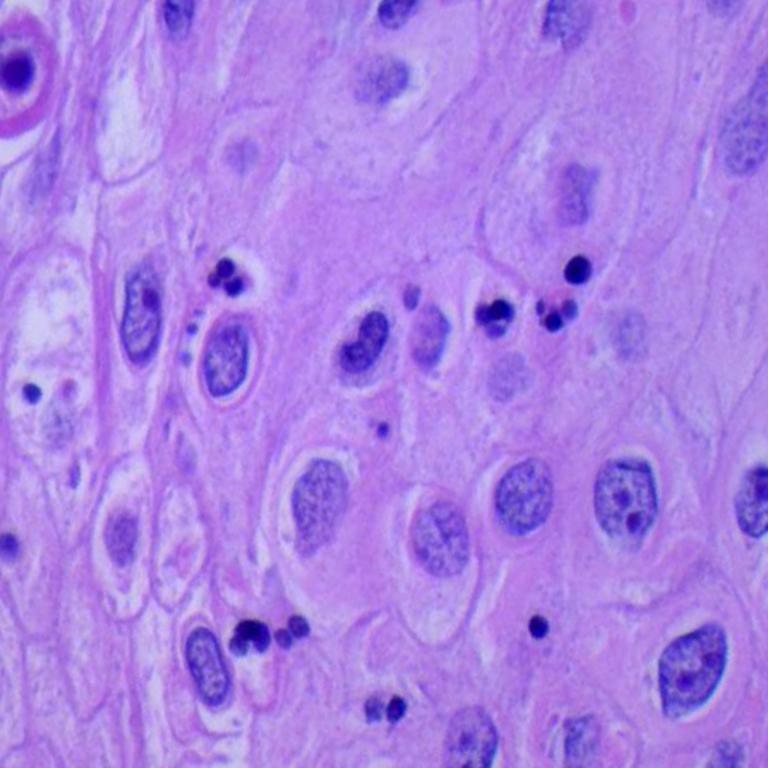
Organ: lung
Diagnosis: squamous carcinomas